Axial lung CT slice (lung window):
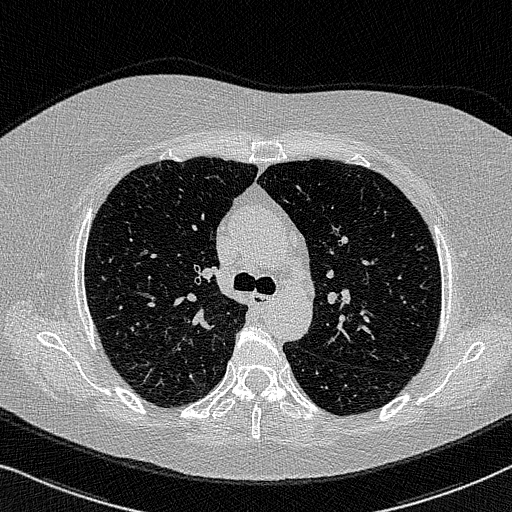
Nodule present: no